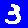
Digit: 3